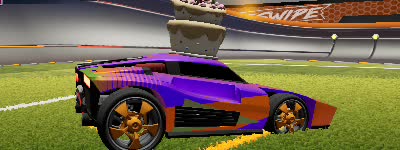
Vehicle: breakout